Question: I have a large menu built from lists.
It is displaying correctly in all the modern browsers I have tried and IE8, however in IE7 the list items appear to be given large amounts of margin of varying size depending on the size of the list item :

Unfortunately the debugging tools in IE7 are less than optimal and I am having a real hard time working out where the issue is coming from. The source code is a bit lengthy to post here so I have made a JSfiddle for your viewing pleasure.
<URL>
Can anyone see where this mystery spacing is coming from, and how can I put it straight?
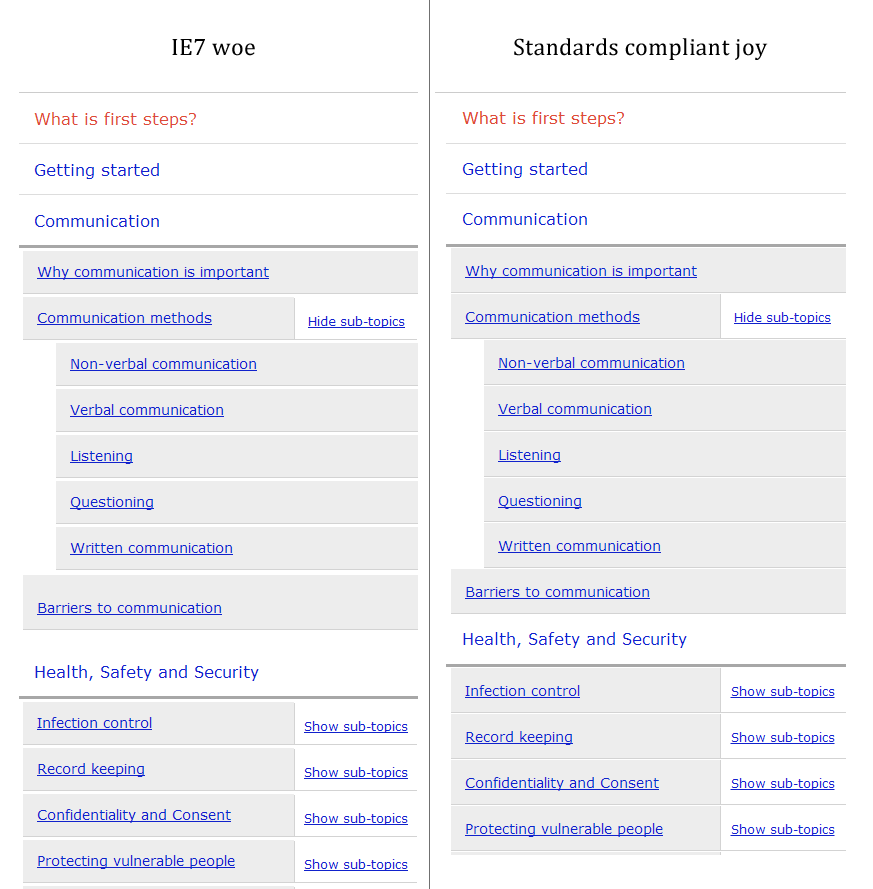
Answer: In IE7 the '<ul>' tags are inheriting a 'line-height : 1.5em', disabling it in ie7 removes the annoying spacing. <URL>
This condition is the culprit
'''
ul {
/* line-height: 1.5em; */
list-style-position: outside;
}
'''
Ok I see what you mean about the white gap. This looks like its (surprise surprise) one of those annoying ie7 'features'. I just got round it by using a hack
'''
ul li, ul li a {
/* Needed in ie7 to stop list items expanding vertically
*line-height:1.2em;
}
'''
with
'''
* html ul li a {
height:15px;
}
'''
or
'''
ul#map > li > a.map-item {
height:auto;
*height:15px;
}
'''
<URL>
A better way would be to create an IE7 only stylesheet and declare this as standard rather than relying on a hack.